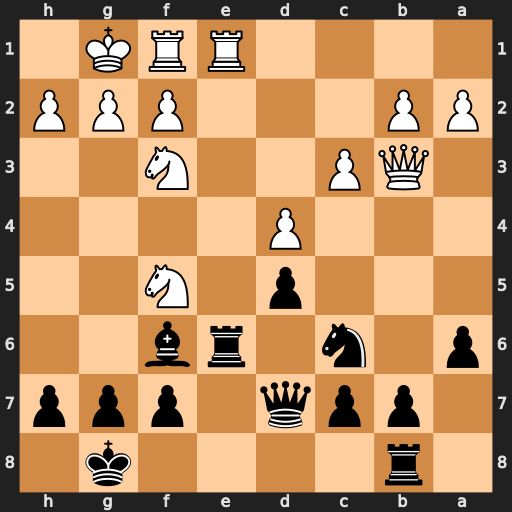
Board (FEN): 1r4k1/1ppq1ppp/p1n1rb2/3p1N2/3P4/1QP2N2/PP3PPP/4RRK1
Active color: b
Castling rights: -
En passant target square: -
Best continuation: Rxe1 Rxe1 Qxf5 Qxb7 Qd7